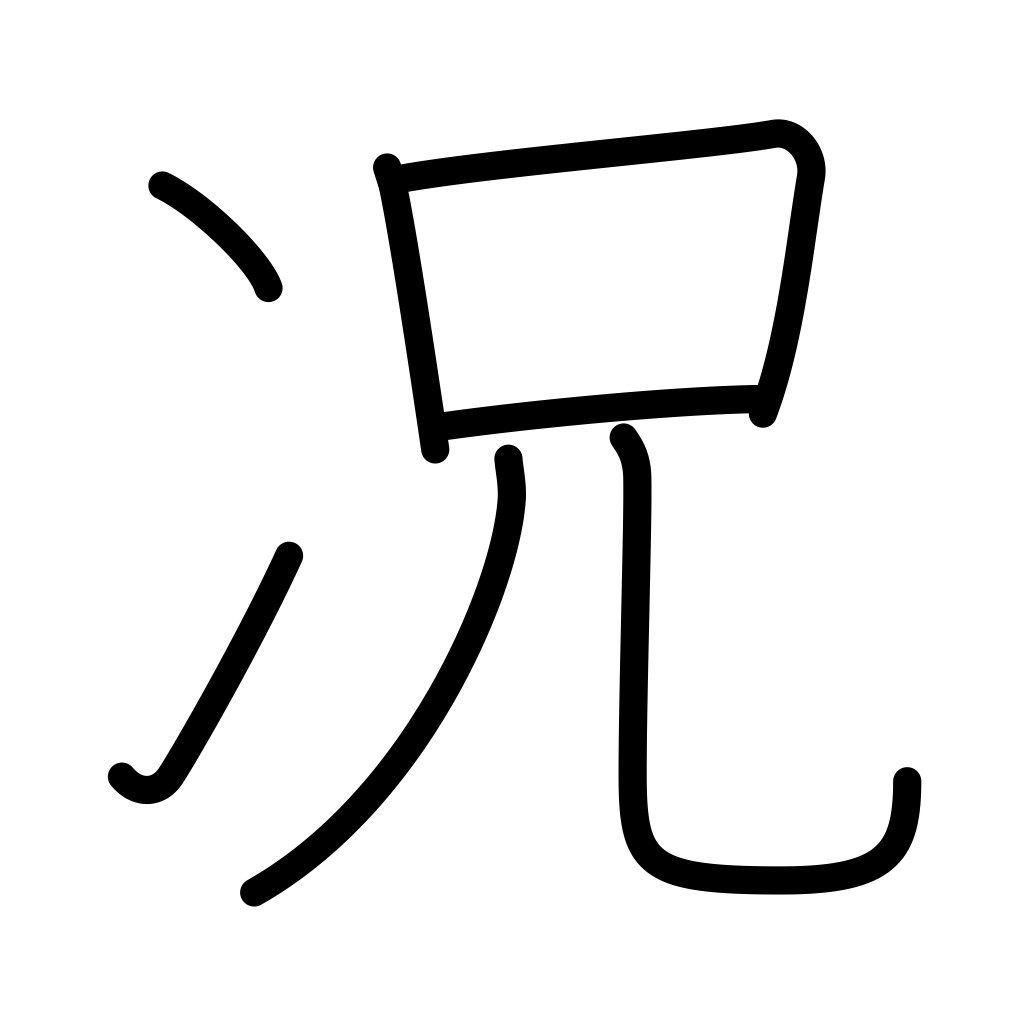
Meaning: still more, still less